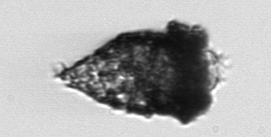
Label: Tintinnopsis